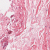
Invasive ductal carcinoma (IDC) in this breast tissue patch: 0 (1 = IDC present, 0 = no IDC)